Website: lowes
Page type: customer-info-address
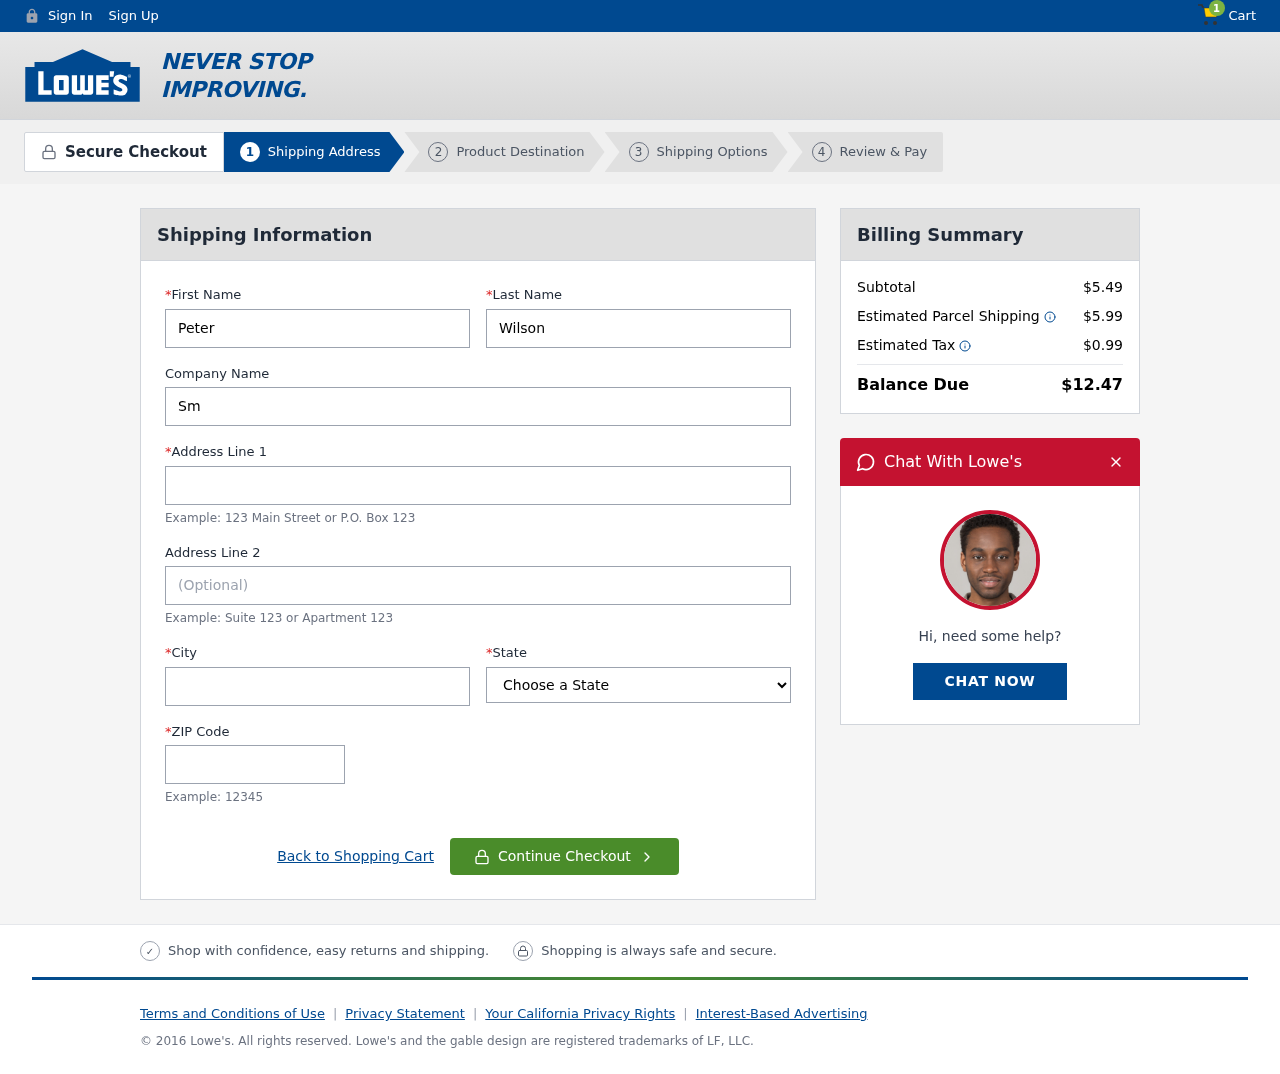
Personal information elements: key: PII_CITY
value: North Robinport
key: PII_COMPANY
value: Smith Ltd
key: PII_FIRSTNAME
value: Peter
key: PII_LASTNAME
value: Wilson
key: PII_POSTCODE
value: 31976
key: PII_STATE
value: Florida
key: PII_STREET
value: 20475 Smith Lock Apt. 181
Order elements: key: ORDER_NUM_ITEMS
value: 1
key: ORDER_SUBTOTAL
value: $5.49
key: ORDER_SHIPPING_COST
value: $5.99
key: ORDER_TAX
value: $0.99
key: ORDER_TOTAL
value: $12.47